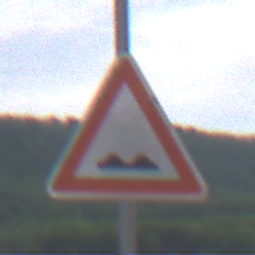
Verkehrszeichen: UnebeneFahrbahn
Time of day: Midday
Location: Outdoor (RoadRail)
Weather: PartlyCloudy
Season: NotSpecified
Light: Natural